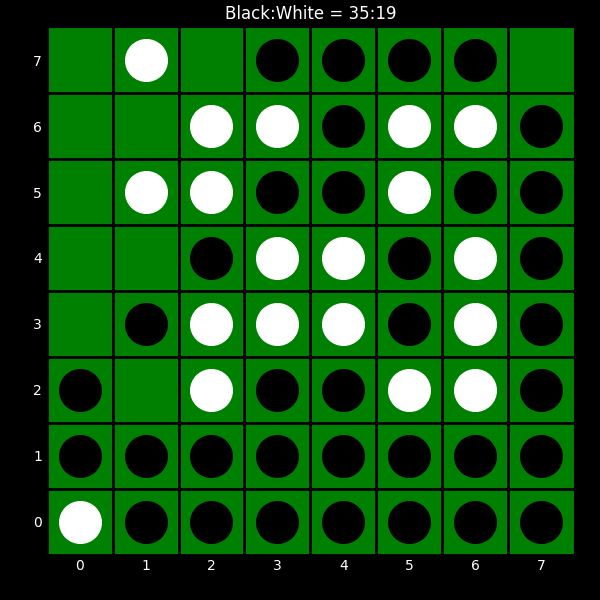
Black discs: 35
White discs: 19